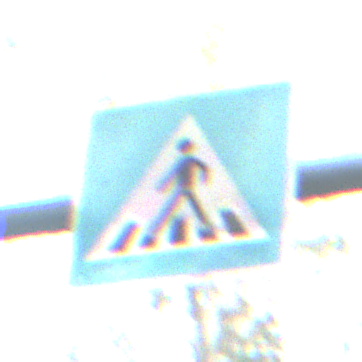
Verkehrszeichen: FussgaengerueberwegRechts
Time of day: SunriseSunset
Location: Outdoor (Nature)
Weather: Clear
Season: Winter
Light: Natural